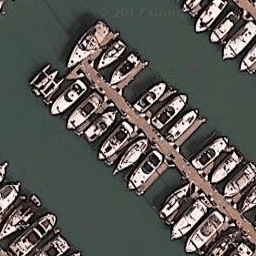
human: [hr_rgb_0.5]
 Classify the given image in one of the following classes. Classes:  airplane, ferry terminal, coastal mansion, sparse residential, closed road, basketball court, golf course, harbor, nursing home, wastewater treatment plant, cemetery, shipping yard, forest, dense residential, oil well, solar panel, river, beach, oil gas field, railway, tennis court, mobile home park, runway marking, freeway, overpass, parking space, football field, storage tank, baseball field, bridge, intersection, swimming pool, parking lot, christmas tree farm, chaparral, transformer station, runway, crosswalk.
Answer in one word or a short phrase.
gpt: harbor